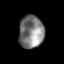
Tissue: prostate
Cell type: T cells
Senescence score: 0.257
Nuclear area (px): 806
Mean DAPI intensity: 124.057